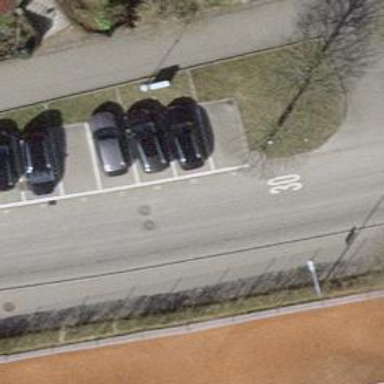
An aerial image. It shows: Residential road with separate asphalt sidewalk.